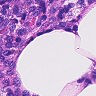
Metastatic tissue present: no